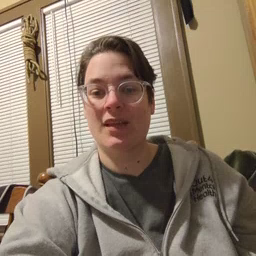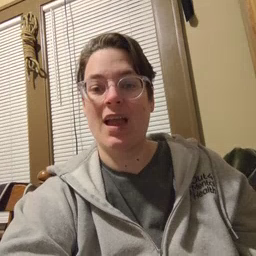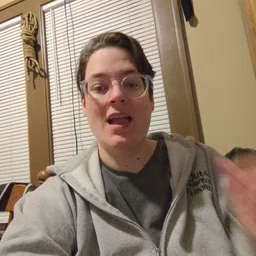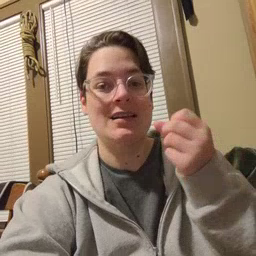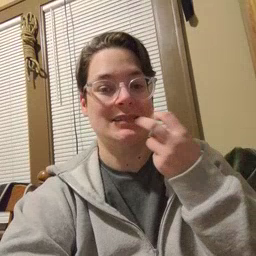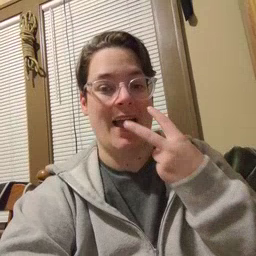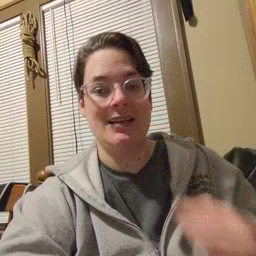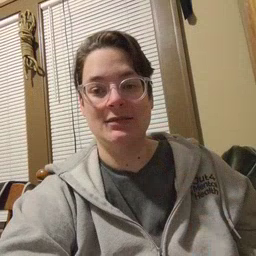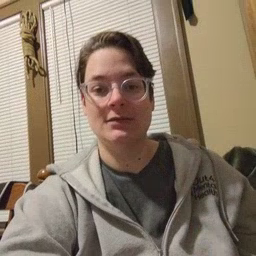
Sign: snack